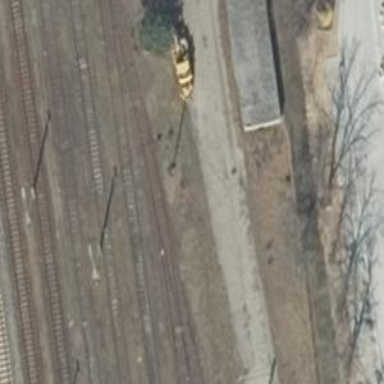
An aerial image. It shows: Railway switch.